Field crop: maize
Growth stage: 1
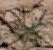
Species: salsola